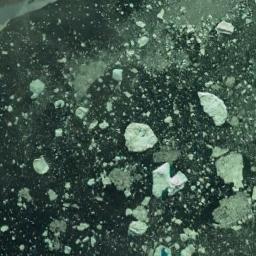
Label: sea_ice